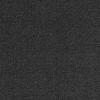
Atmospheric dust classification: dusty